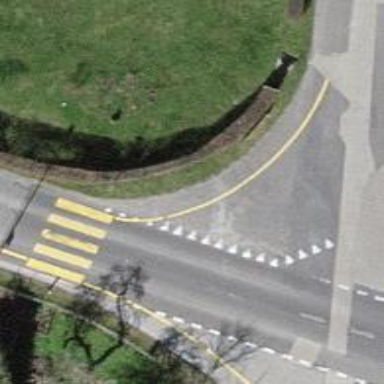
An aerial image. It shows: Hedge barrier.